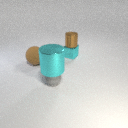
small cyan metal cube to the right of large brown rubber sphere